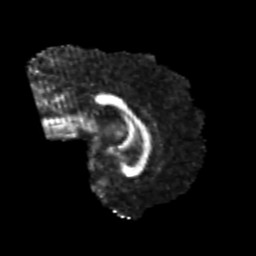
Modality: FA
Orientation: sagittal
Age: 20
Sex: male
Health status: healthy
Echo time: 0.074 s